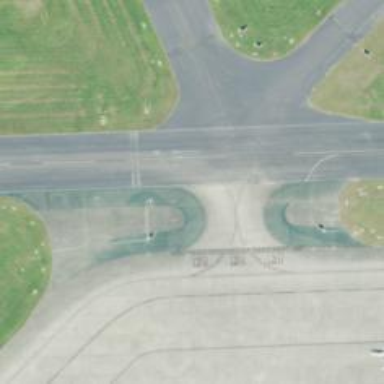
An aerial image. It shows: Asphalt runway at the airport.